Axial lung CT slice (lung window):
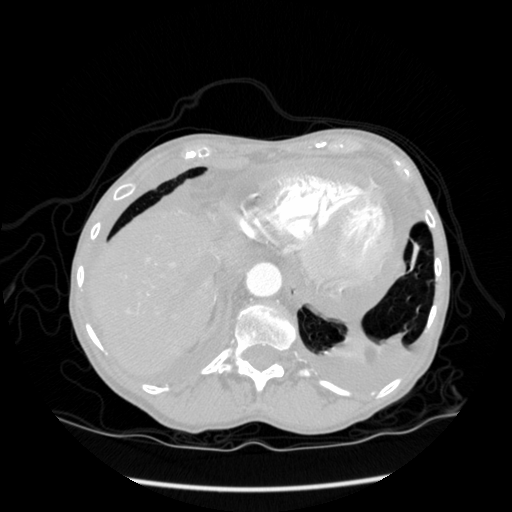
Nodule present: no